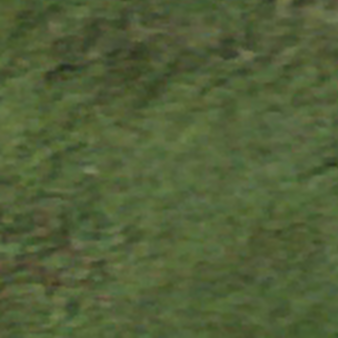
Label: other